Question: i have the below code which is using jsoup to parse html.
'''
package com.example.descov2;
import java.io.BufferedReader;
import java.io.DataOutputStream;
import java.io.InputStreamReader;
import java.io.UnsupportedEncodingException;
import java.net.CookieHandler;
import java.net.CookieManager;
import java.net.URL;
import java.net.URLEncoder;
import java.util.ArrayList;
import java.util.List;
import javax.net.ssl.HttpsURLConnection;
import org.jsoup.Jsoup;
import org.jsoup.nodes.Document;
import org.jsoup.nodes.Element;
import org.jsoup.select.Elements;
import android.support.v7.app.ActionBarActivity;
import android.support.v7.app.ActionBar;
import android.support.v4.app.Fragment;
import android.os.AsyncTask;
import android.os.Bundle;
import android.util.Log;
import android.view.LayoutInflater;
import android.view.Menu;
import android.view.MenuItem;
import android.view.View;
import android.view.ViewGroup;
import android.os.Build;
public class MainActivity extends ActionBarActivity {
private List<String> cookies;
private HttpsURLConnection conn;
private final String USER_AGENT = "Mozilla/5.0";
@Override
protected void onCreate(Bundle savedInstanceState) {
super.onCreate(savedInstanceState);
setContentView(R.layout.activity_main);
try {
new DownloadFilesTask().execute();
} catch (Exception e) {
// TODO: handle exception
Log.v("mango", e.getMessage());
}
if (savedInstanceState == null) {
getSupportFragmentManager().beginTransaction()
.add(R.id.container, new PlaceholderFragment()).commit();
}
}
@Override
public boolean onCreateOptionsMenu(Menu menu) {
// Inflate the menu; this adds items to the action bar if it is present.
getMenuInflater().inflate(R.menu.main, menu);
return true;
}
@Override
public boolean onOptionsItemSelected(MenuItem item) {
// Handle action bar item clicks here. The action bar will
// automatically handle clicks on the Home/Up button, so long
// as you specify a parent activity in AndroidManifest.xml.
int id = item.getItemId();
if (id == R.id.action_settings) {
return true;
}
return super.onOptionsItemSelected(item);
}
/**
* A placeholder fragment containing a simple view.
*/
public static class PlaceholderFragment extends Fragment {
public PlaceholderFragment() {
}
@Override
public View onCreateView(LayoutInflater inflater, ViewGroup container,
Bundle savedInstanceState) {
View rootView = inflater.inflate(R.layout.fragment_main, container,
false);
return rootView;
}
}
private class DownloadFilesTask extends AsyncTask<Void, Integer, String> {
protected String doInBackground(Void... urls) {
String rt = "";
try {
String url = "https://www.desco.org.bd/ebill/login.php";
String gmail = "https://www.desco.org.bd/ebill/homepage.php";
HttpUrlConnectionExample http = new HttpUrlConnectionExample();
// make sure cookies is turn on
CookieHandler.setDefault(new CookieManager());
// 1. Send a "GET" request, so that you can extract the form's
// data.
String page = http.GetPageContent(url);
System.out.println(page);
String postParams = http.getFormParams(page,
"r@gmail.com", "777777");
// 2. Construct above post's content and then send a POST
// request
// for
// authentication
http.sendPost(
"https://www.desco.org.bd/ebill/authentication.php",
postParams);
// 3. success then go to gmail.
String result = http.GetPageContent(gmail);
System.out
.println(http
.GetPageContent("https://www.desco.org.bd/ebill/homepage.php"));
System.out.println(result);
System.out
.println(http
.GetPageContent("https://www.desco.org.bd/ebill/billinformation.php"));
rt = http
.GetPageContent("https://www.desco.org.bd/ebill/billinformation.php");
} catch (Exception e) {
// TODO Auto-generated catch block
e.printStackTrace();
}
return rt;
}
protected void onProgressUpdate(Integer... progress) {
}
protected void onPostExecute(String result) {
}
}
public class HttpUrlConnectionExample {
public List<String> cookies;
public HttpsURLConnection conn;
public final String USER_AGENT = "Mozilla/5.0";
public void sendPost(String url, String postParams) throws Exception {
URL obj = new URL(url);
conn = (HttpsURLConnection) obj.openConnection();
// Acts like a browser
conn.setUseCaches(false);
conn.setRequestMethod("POST");
conn.setRequestProperty("Host", "https://www.desco.org.bd");
conn.setRequestProperty("User-Agent", USER_AGENT);
conn.setRequestProperty("Accept",
"text/html,application/xhtml+xml,application/xml;q=0.9,*/*;q=0.8");
conn.setRequestProperty("Accept-Language", "en-US,en;q=0.5");
if (this.cookies != null) {
for (String cookie : this.cookies) {
conn.addRequestProperty("Cookie", cookie.split(";", 1)[0]);
}
}
conn.setRequestProperty("Connection", "keep-alive");
conn.setRequestProperty("Referer",
"https://www.desco.org.bd/ebill/login.php");
conn.setRequestProperty("Content-Type",
"application/x-www-form-urlencoded");
conn.setRequestProperty("Content-Length",
Integer.toString(postParams.length()));
conn.setDoOutput(true);
conn.setDoInput(true);
// Send post request
DataOutputStream wr = new DataOutputStream(conn.getOutputStream());
wr.writeBytes(postParams);
wr.flush();
wr.close();
int responseCode = conn.getResponseCode();
System.out.println("
Sending 'POST' request to URL : " + url);
System.out.println("Post parameters : " + postParams);
System.out.println("Response Code : " + responseCode);
BufferedReader in = new BufferedReader(new InputStreamReader(
conn.getInputStream()));
String inputLine;
StringBuffer response = new StringBuffer();
while ((inputLine = in.readLine()) != null) {
response.append(inputLine);
}
in.close();
// System.out.println(response.toString());
}
public String GetPageContent(String url) throws Exception {
URL obj = new URL(url);
conn = (HttpsURLConnection) obj.openConnection();
// default is GET
conn.setRequestMethod("GET");
conn.setUseCaches(false);
// act like a browser
conn.setRequestProperty("User-Agent", USER_AGENT);
conn.setRequestProperty("Accept",
"text/html,application/xhtml+xml,application/xml;q=0.9,*/*;q=0.8");
conn.setRequestProperty("Accept-Language", "en-US,en;q=0.5");
if (cookies != null) {
for (String cookie : this.cookies) {
conn.addRequestProperty("Cookie", cookie.split(";", 1)[0]);
}
}
int responseCode = conn.getResponseCode();
System.out.println("
Sending 'GET' request to URL : " + url);
System.out.println("Response Code : " + responseCode);
BufferedReader in = new BufferedReader(new InputStreamReader(
conn.getInputStream()));
String inputLine;
StringBuffer response = new StringBuffer();
while ((inputLine = in.readLine()) != null) {
response.append(inputLine);
}
in.close();
// Get the response cookies
setCookies(conn.getHeaderFields().get("Set-Cookie"));
Document tdoc = Jsoup.parse(response.toString());
Elements ele = tdoc
.select("table table tr:nth-child(4) td:nth-child(2) span");
System.out.println(ele.text());
return response.toString();
}
public String getFormParams(String html, String username,
String password) throws UnsupportedEncodingException {
System.out.println("Extracting form's data...");
Document doc = Jsoup.parse(html);
// Google form id
Element loginform = doc.select("form").first();// getElementById("body");
Elements inputElements = loginform.getElementsByTag("input");
List<String> paramList = new ArrayList<String>();
for (Element inputElement : inputElements) {
String key = inputElement.attr("name");
String value = inputElement.attr("value");
if (key.equals("username"))
value = "22006500";
else if (key.equals("login"))
value = "Login";
paramList.add(key + "=" + URLEncoder.encode(value, "UTF-8"));
}
// build parameters list
StringBuilder result = new StringBuilder();
for (String param : paramList) {
if (result.length() == 0) {
result.append(param);
} else {
result.append("&" + param);
}
}
return result.toString();
}
public List<String> getCookies() {
return cookies;
}
public void setCookies(List<String> cookies) {
this.cookies = cookies;
}
}
}
'''
App Manifest
'''
<?xml version="1.0" encoding="utf-8"?>
<manifest xmlns:android="http://schemas.android.com/apk/res/android"
package="com.example.descov2"
android:versionCode="1"
android:versionName="1.0" >
<uses-sdk
android:minSdkVersion="8"
android:targetSdkVersion="19" />
<uses-permission android:name="android.permission.INTERNET"/>
<uses-permission android:name="android.permission.WRITE_EXTERNAL_STORAGE" />
<application
android:allowBackup="true"
android:icon="@drawable/ic_launcher"
android:label="@string/app_name"
android:theme="@style/AppTheme" >
<activity
android:name="com.example.descov2.MainActivity"
android:label="@string/app_name" >
<intent-filter>
<action android:name="android.intent.action.MAIN" />
<category android:name="android.intent.category.LAUNCHER" />
</intent-filter>
</activity>
</application>
</manifest>
'''
in the normal java version the code runs properly but when i try in android i am getting here
'''
public void sendPost(String url, String postParams) throws Exception {
URL obj = new URL(url);
conn = (HttpsURLConnection) obj.openConnection();
// Acts like a browser
conn.setUseCaches(false);
conn.setRequestMethod("POST");
conn.setRequestProperty("Host", "https://www.desco.org.bd");
conn.setRequestProperty("User-Agent", USER_AGENT);
conn.setRequestProperty("Accept",
"text/html,application/xhtml+xml,application/xml;q=0.9,*/*;q=0.8");
conn.setRequestProperty("Accept-Language", "en-US,en;q=0.5");
if (this.cookies != null) {
for (String cookie : this.cookies) {
conn.addRequestProperty("Cookie", cookie.split(";", 1)[0]);
}
}
conn.setRequestProperty("Connection", "keep-alive");
conn.setRequestProperty("Referer",
"https://www.desco.org.bd/ebill/login.php");
conn.setRequestProperty("Content-Type",
"application/x-www-form-urlencoded");
conn.setRequestProperty("Content-Length",
Integer.toString(postParams.length()));
conn.setDoOutput(true);
conn.setDoInput(true);
// Send post request
DataOutputStream wr = new DataOutputStream(conn.getOutputStream());
wr.writeBytes(postParams);
wr.flush();
wr.close();
int responseCode = conn.getResponseCode();// this line is throws exception
System.out.println("
Sending 'POST' request to URL : " + url);
System.out.println("Post parameters : " + postParams);
System.out.println("Response Code : " + responseCode);
BufferedReader in = new BufferedReader(new InputStreamReader(
conn.getInputStream()));
String inputLine;
StringBuffer response = new StringBuffer();
while ((inputLine = in.readLine()) != null) {
response.append(inputLine);
}
in.close();
// System.out.println(response.toString());
}
'''
problem happens in
'''
int responseCode = conn.getResponseCode();
'''
line
On a general PC, this works fine and I get response code as 200. But when run on android, this gives me 400. I wonder whats wrong here. Any help is very much appreciated and required.
i found a similar question having same problem <URL>

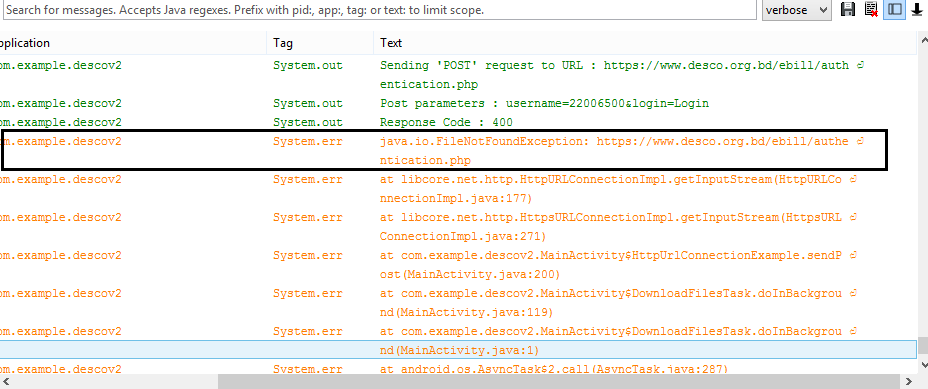
Answer: i found a work around <URL>. which is very much same that i need